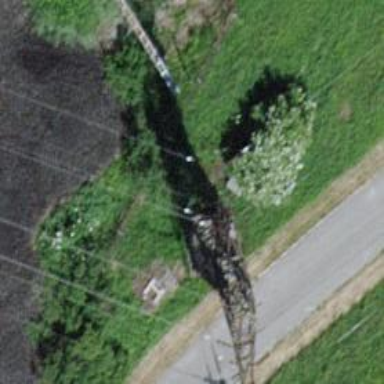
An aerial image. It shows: Power tower.